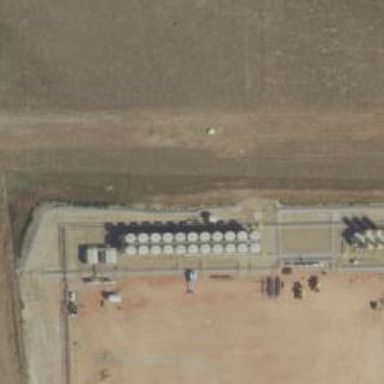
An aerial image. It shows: Storage tank that is man-made.